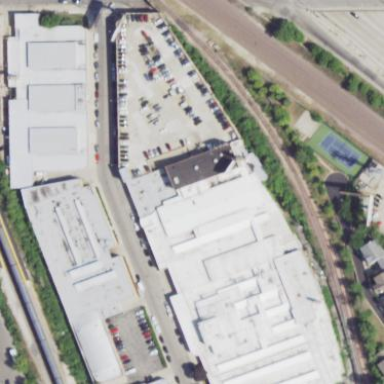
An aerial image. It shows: Multi-storey parking building.